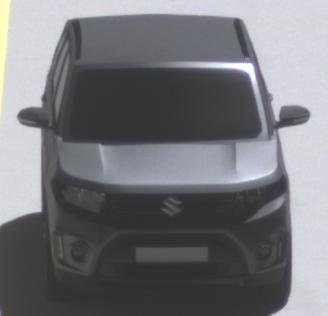
Make: Suzuki
Model: Vitara 1.6
Detailed model: Vitara (LY)
Model produced from: 2015/04
Model produced until: 2018/08
Doors: 5
Color: gray
Road condition: dry road
Daytime: midday
Contrast: high contrast